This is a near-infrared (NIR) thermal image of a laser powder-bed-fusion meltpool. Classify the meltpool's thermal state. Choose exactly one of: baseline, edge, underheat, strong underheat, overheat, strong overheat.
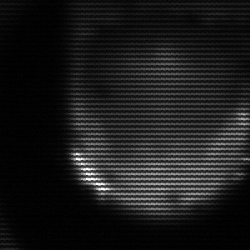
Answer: edge